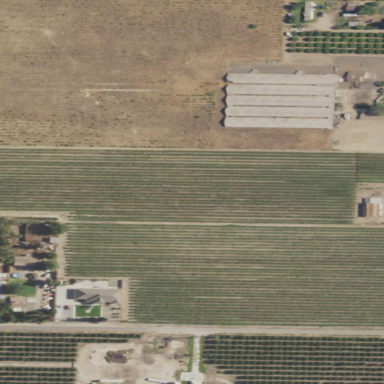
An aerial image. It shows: Vineyard.